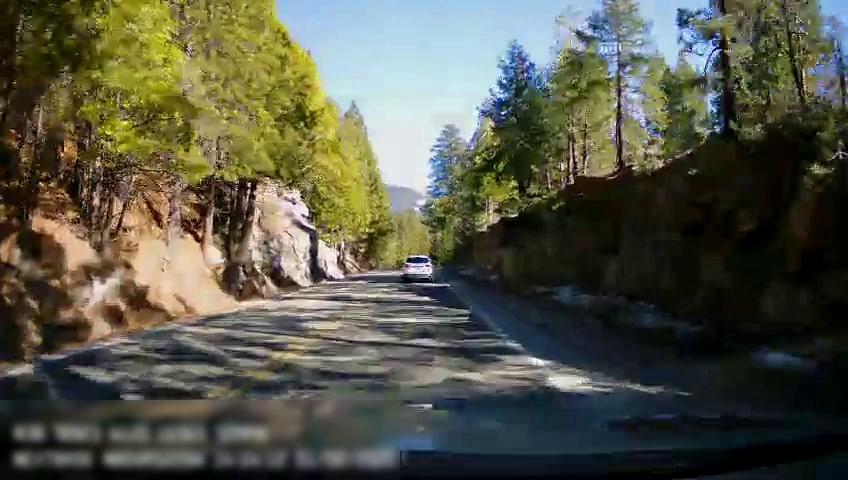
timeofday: Day
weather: Sunny
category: Drivable Space
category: Vehicles | SUV
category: Lanes | Current Lane
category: Lanes | Alternate Lane